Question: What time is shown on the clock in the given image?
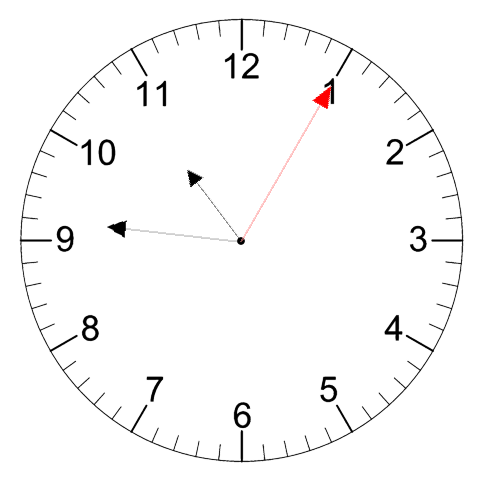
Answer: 10:46:05